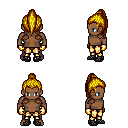
a pixel art fantasy rpg character, male body template, human, dark skin, leather shoulder armor, gold greaves, blonde long topknot hairstyle, gold gloves, ghillies, four views (front, back, left, right), 2x2 character sprite sheet, small pixel art, hard edges, no anti-aliasing